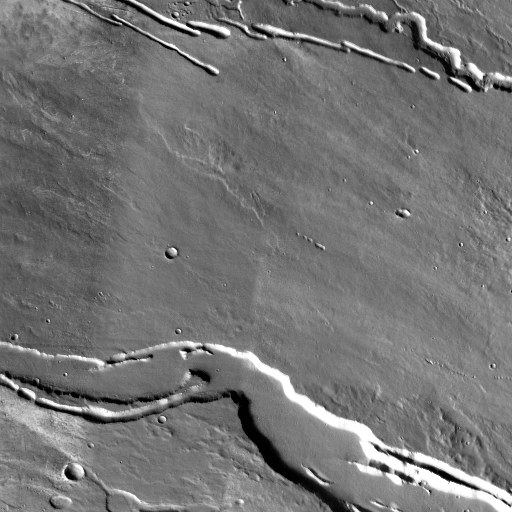
Crater classes present: Background, Other, Secondary